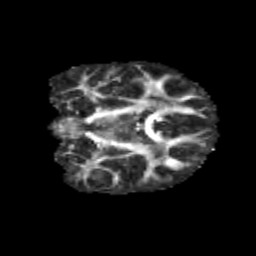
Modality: FA
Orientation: coronal
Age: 10
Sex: male
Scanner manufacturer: siemens
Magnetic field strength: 3 T
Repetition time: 3.8 s
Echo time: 0.07 s